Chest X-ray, AP view. Patient: 44 years old, sex M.
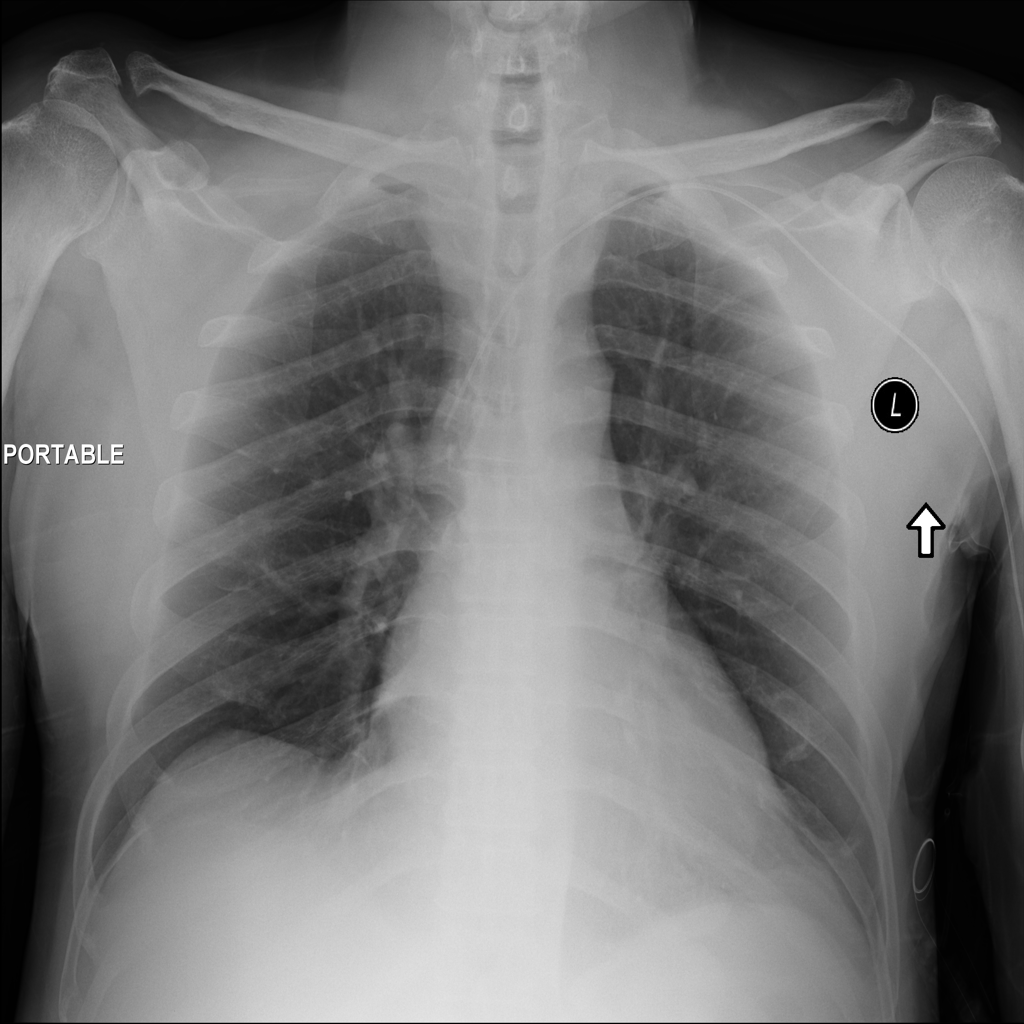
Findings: No Finding